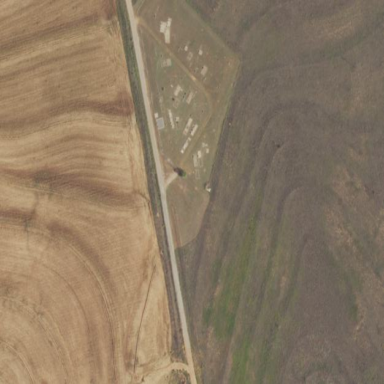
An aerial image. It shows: Cemetery.